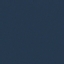
Land use / land cover class: SeaLake